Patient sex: M
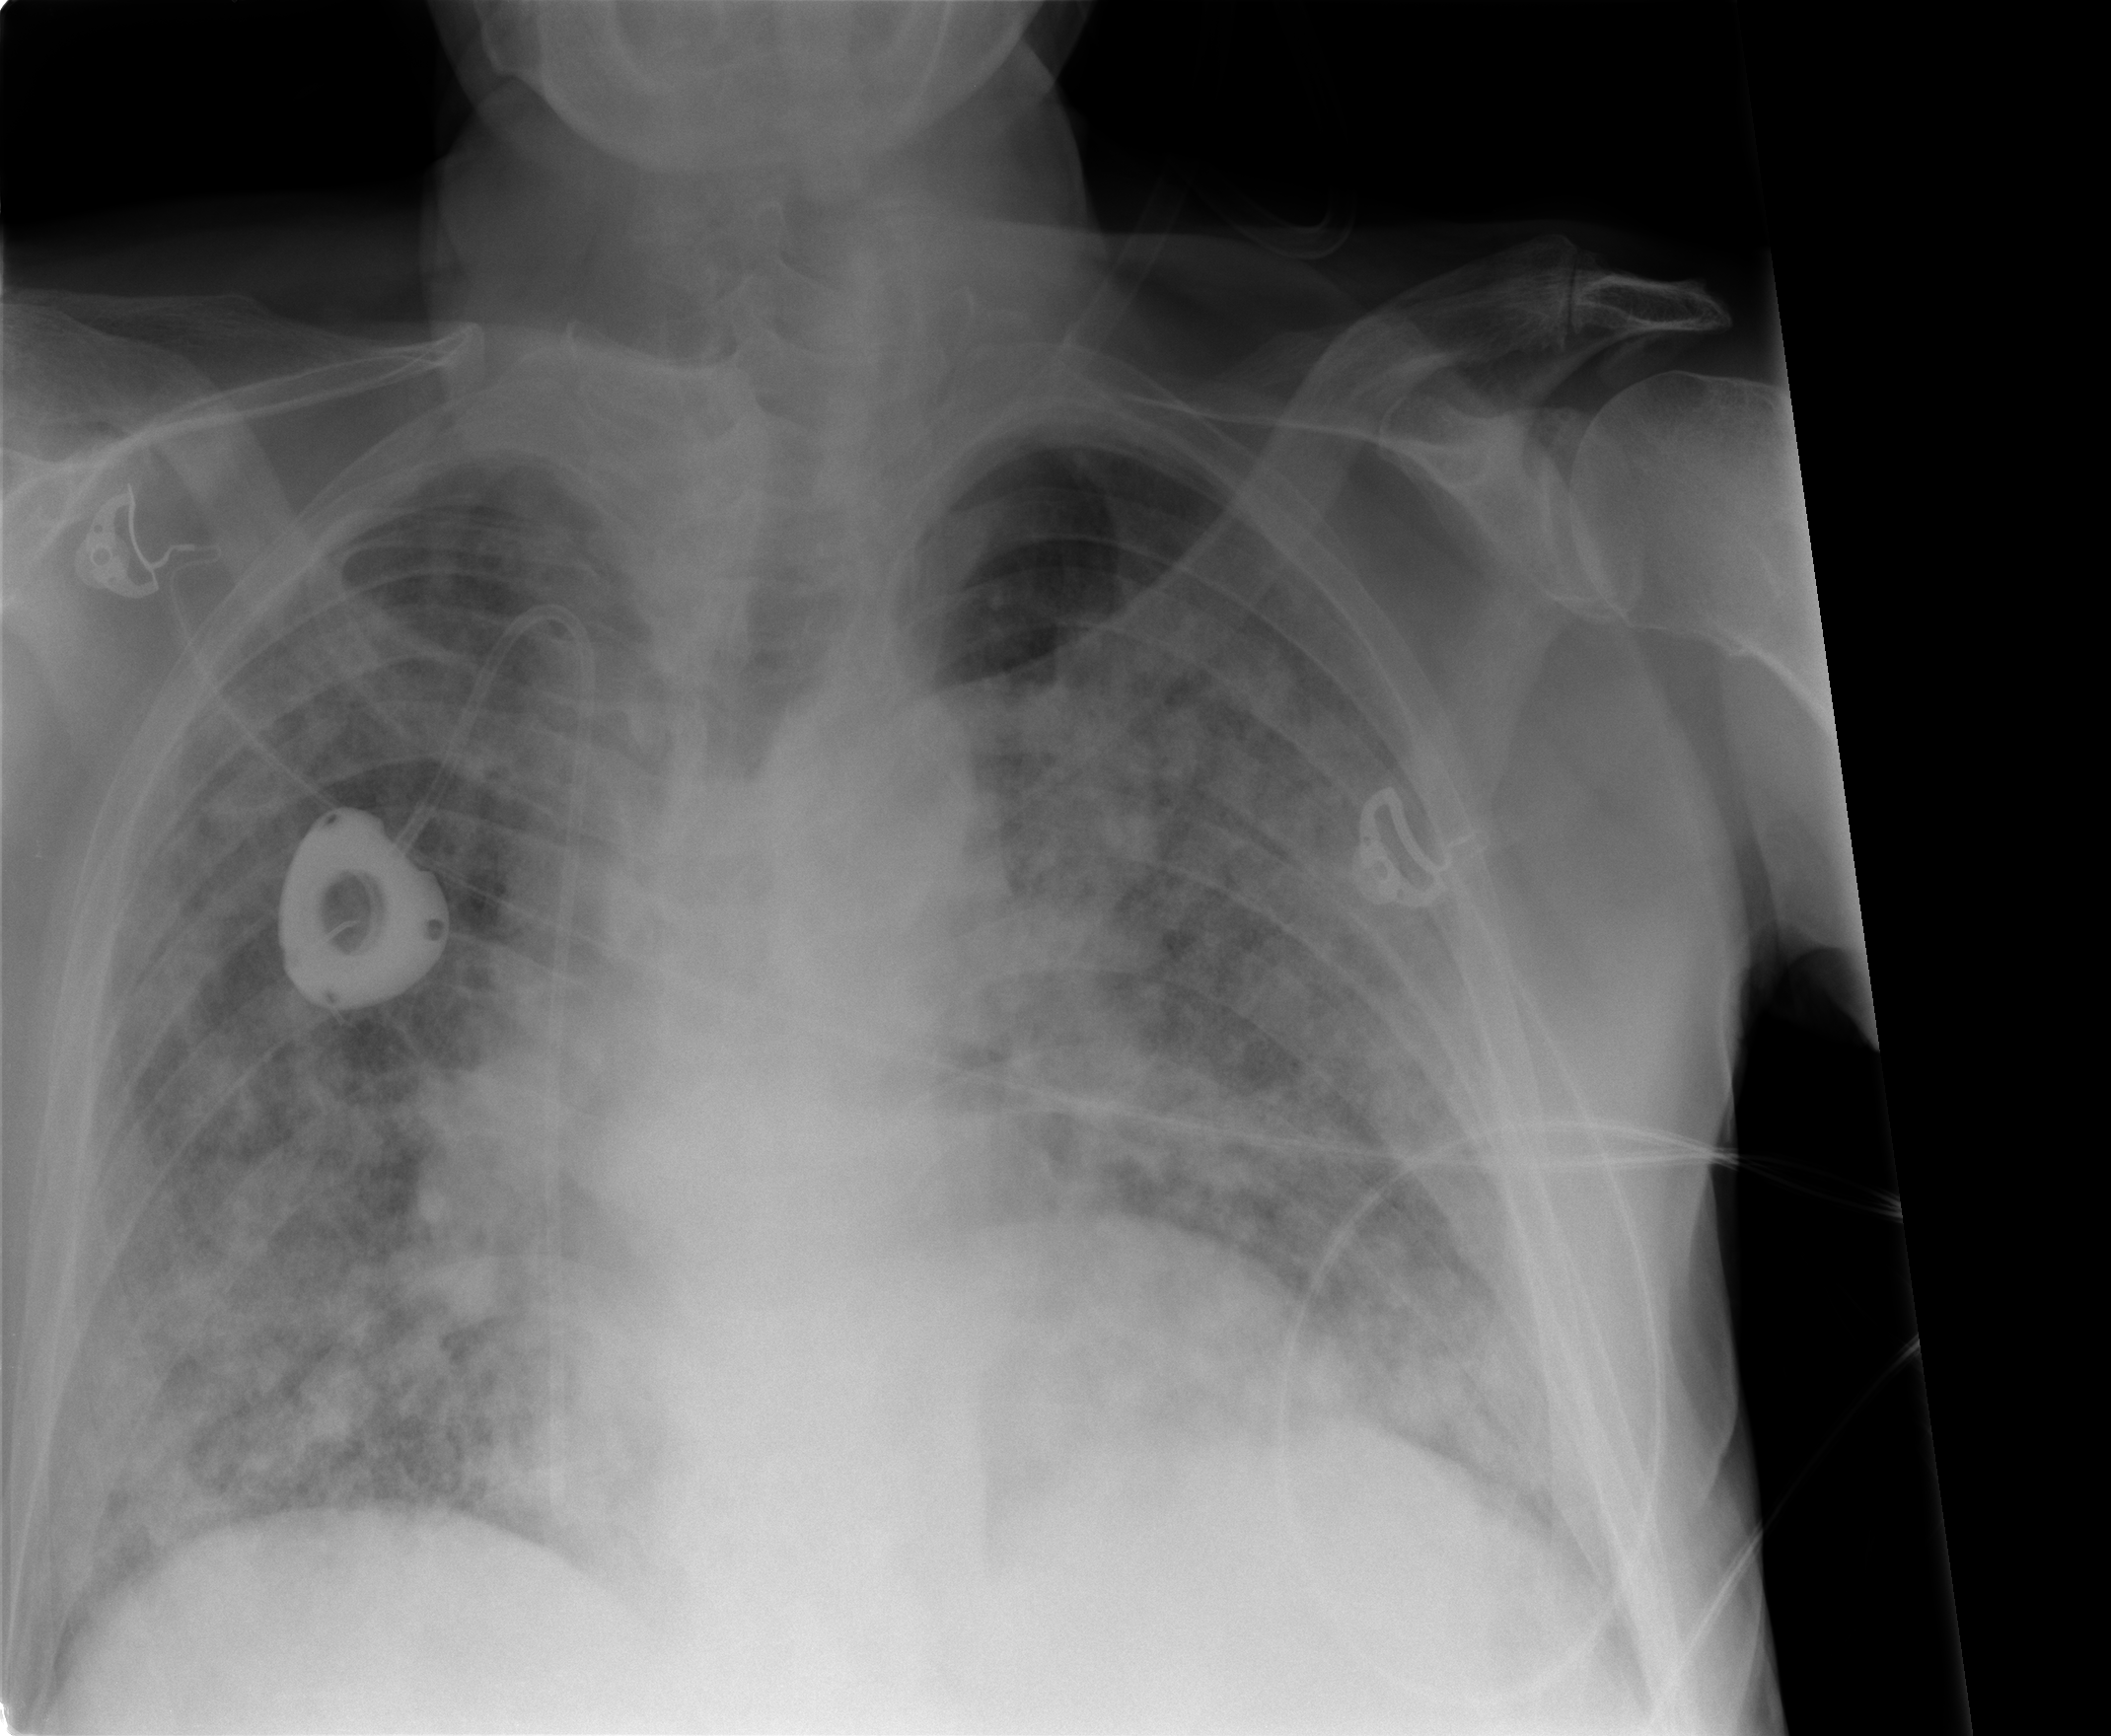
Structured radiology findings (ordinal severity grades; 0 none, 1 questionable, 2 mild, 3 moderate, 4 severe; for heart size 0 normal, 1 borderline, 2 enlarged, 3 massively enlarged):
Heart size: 2
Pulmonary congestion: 0
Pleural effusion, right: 0
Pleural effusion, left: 0
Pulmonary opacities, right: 4
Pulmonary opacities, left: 4
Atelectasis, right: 4
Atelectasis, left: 4